Question: I have a multi-line 'TextBox', I want that the text which I select from 'TextBox' via mouse should get added to a 'List' once the mouse left click is released.
The list is defined as
'''
public List<string> PtagName = new List<string>();
'''
I attached picture in reference to this question

As shown in the image, whatever I select from 'TextBox' via mouse left click, it should get added to list
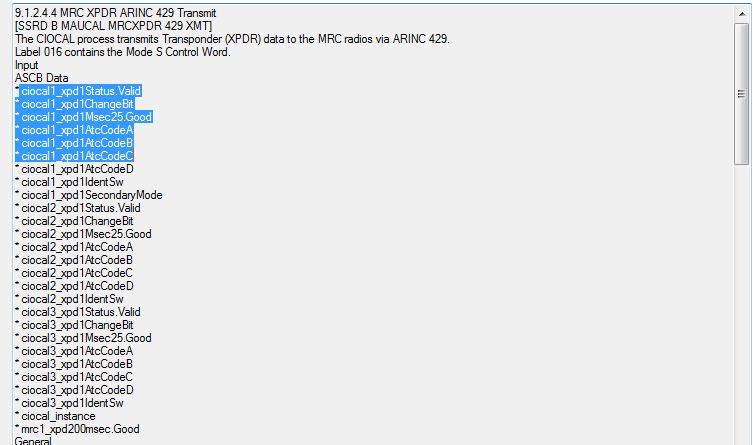
Answer: There you go: Hope it helps.
'''
using System;
using System.Collections.Generic;
using System.Windows.Forms;
namespace TextBoxLines
{
public partial class Form1 : Form
{
public Form1()
{
InitializeComponent();
}
public List<string> PtagName = new List<string>();
private void textBox1_MouseUp(object sender, MouseEventArgs e)
{
if (e.Button == MouseButtons.Left)
{
if (textBox1.SelectedText.Length > 0)
{
string[] lines = textBox1.SelectedText.Split('
');
foreach (var line in lines)
{
PtagName.Add(line);
}
}
foreach (var line in PtagName)
MessageBox.Show(line);
PtagName.Clear();
}
}
}
}
'''